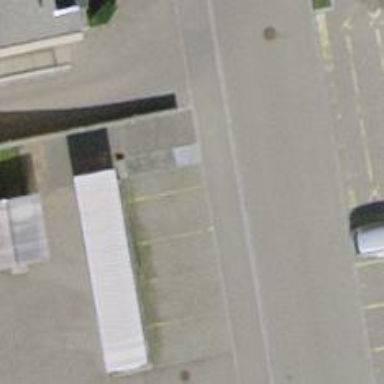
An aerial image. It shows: Car sharing facility.